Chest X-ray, AP view. Patient: 43 years old, sex F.
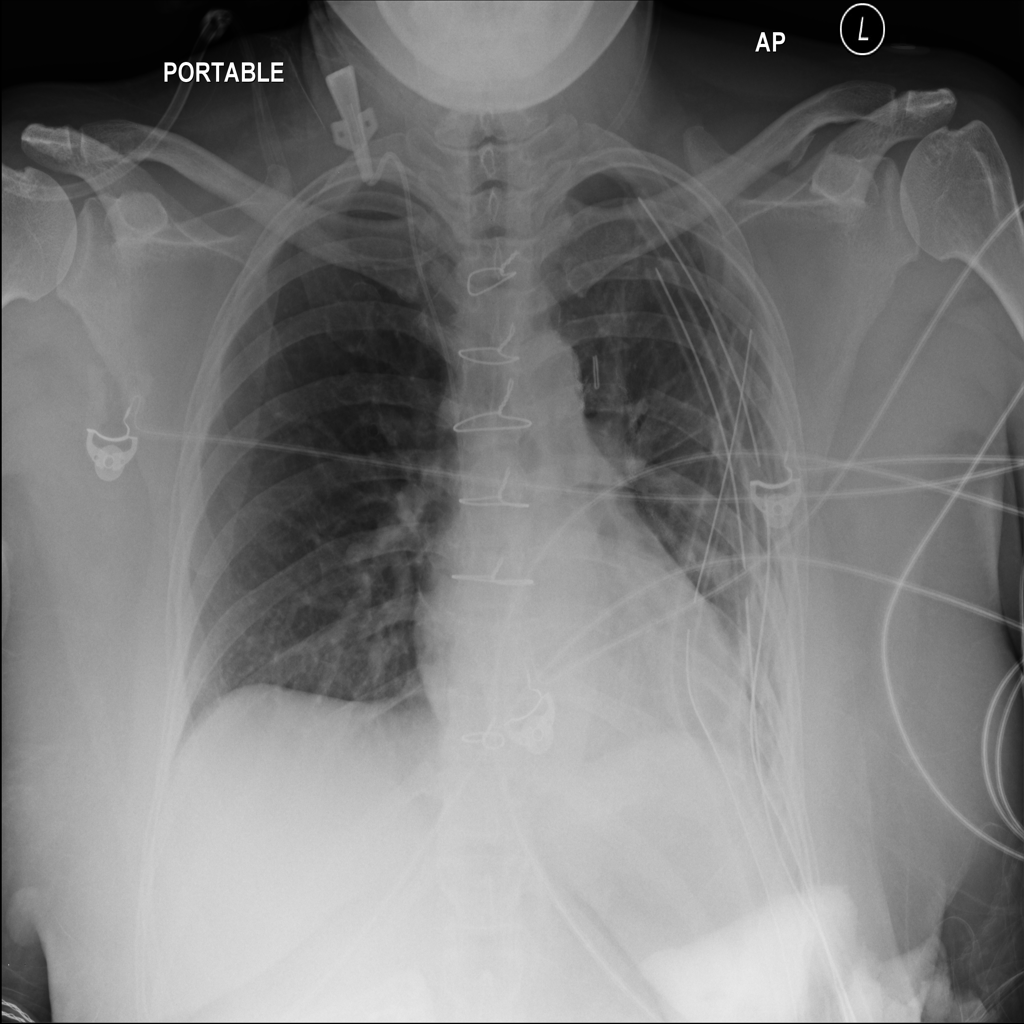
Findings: No Finding